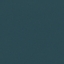
Label: SeaLake